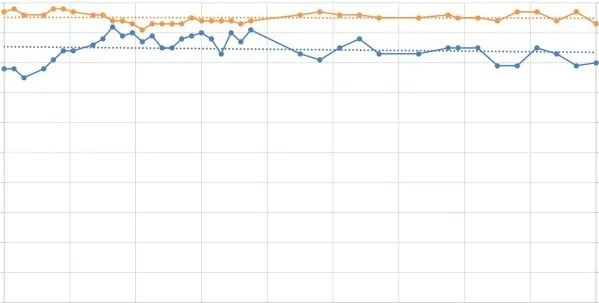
Monitoring of heart frequency and SpO2 during ultrasound-assisted catheter-directed thrombolysis. Heart rate in 1/min (lower curve) and SpO2 in % (upper curve) during 900 min of ultrasound-assisted catheter-directed thrombolysis. Dotted lines indicate trend lines.
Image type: electrography (ekg)